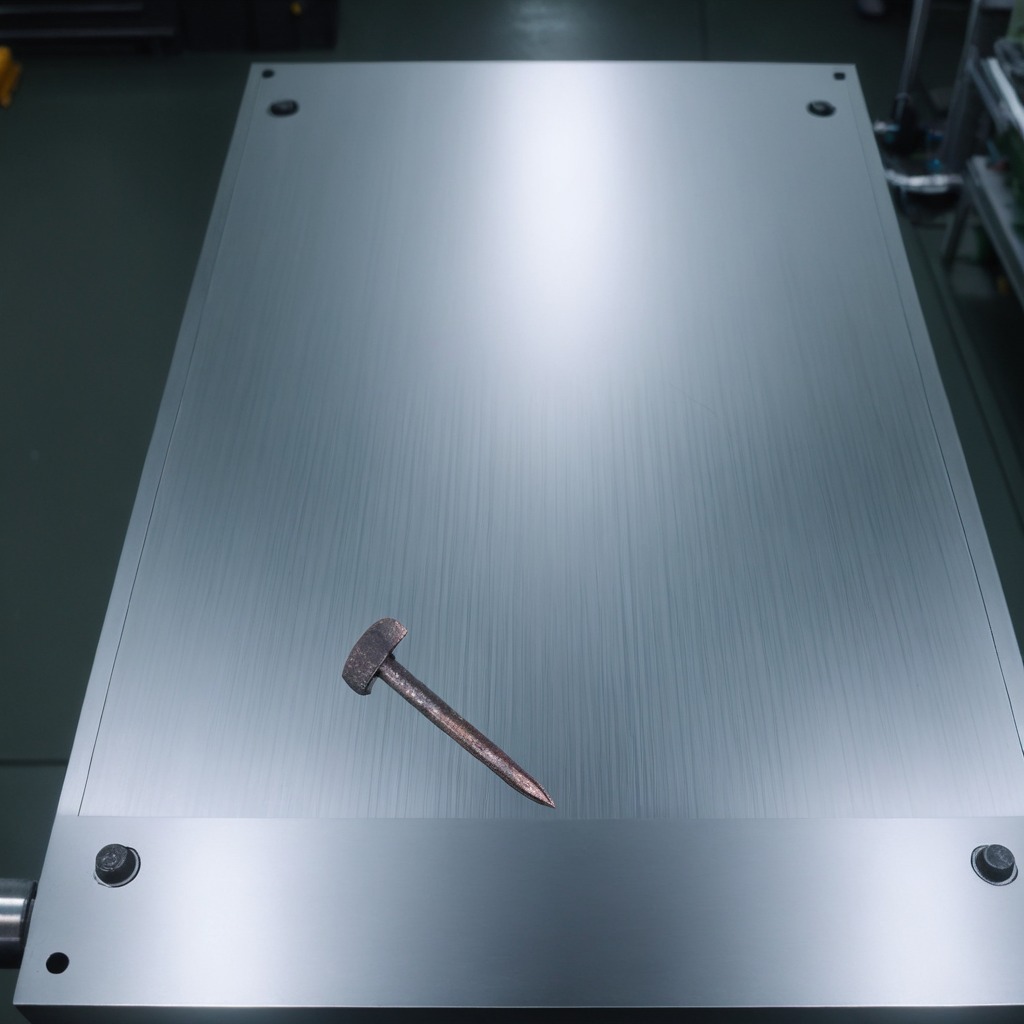
A nail is lying on a metal table in a machine shop under fluorescent lights.